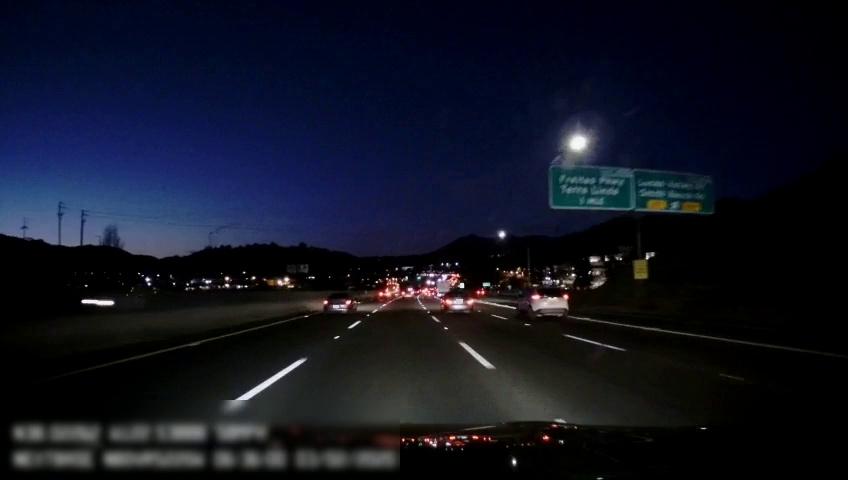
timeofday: Night
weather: Other
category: Drivable Space
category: Vehicles | Bus
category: Vehicles | Car
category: Vehicles | Car
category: Vehicles | Car
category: Vehicles | SUV
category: Vehicles | Car
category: Vehicles | SUV
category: Lanes | Alternate Lane
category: Lanes | Current Lane
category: Lanes | Current Lane
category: Lanes | Alternate Lane
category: Lanes | Alternate Lane
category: Traffic | Signs
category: Traffic | Signs